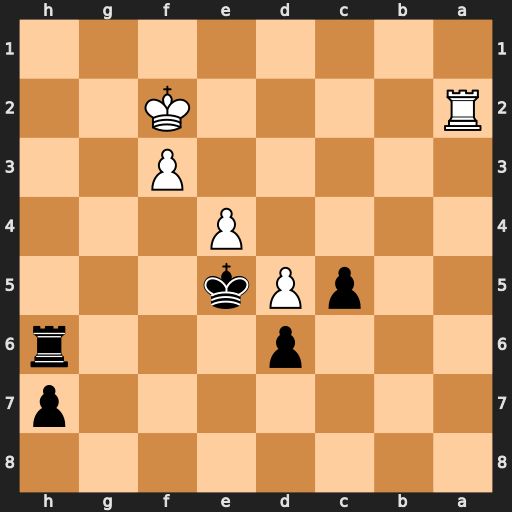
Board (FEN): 8/7p/3p3r/2pPk3/4P3/5P2/R4K2/8
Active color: b
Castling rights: -
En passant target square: -
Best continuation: Rh2+ Ke3 Rxa2